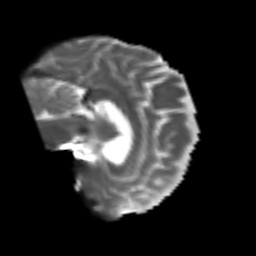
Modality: T2w
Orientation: sagittal
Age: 53
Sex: female
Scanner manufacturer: siemens
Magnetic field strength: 3 T
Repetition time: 4.999 s
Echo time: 0.07946 s